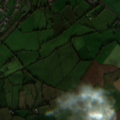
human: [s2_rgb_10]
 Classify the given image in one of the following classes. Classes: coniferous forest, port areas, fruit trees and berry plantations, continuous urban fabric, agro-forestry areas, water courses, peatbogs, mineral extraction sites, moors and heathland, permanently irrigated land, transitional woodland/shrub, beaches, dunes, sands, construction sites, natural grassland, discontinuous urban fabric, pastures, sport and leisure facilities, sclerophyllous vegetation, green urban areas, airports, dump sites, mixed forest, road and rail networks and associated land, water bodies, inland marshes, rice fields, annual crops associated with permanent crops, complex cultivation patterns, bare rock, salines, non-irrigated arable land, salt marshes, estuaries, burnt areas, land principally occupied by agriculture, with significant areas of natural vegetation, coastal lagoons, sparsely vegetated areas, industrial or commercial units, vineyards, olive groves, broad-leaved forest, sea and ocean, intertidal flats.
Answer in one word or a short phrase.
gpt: discontinuous urban fabric, non-irrigated arable land, pastures